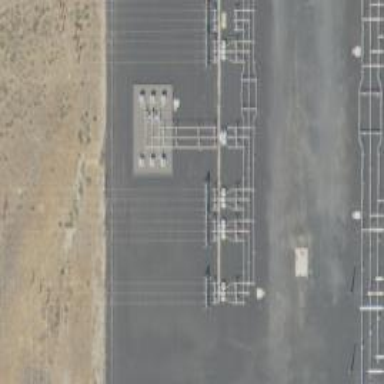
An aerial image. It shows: Switch for power supply.